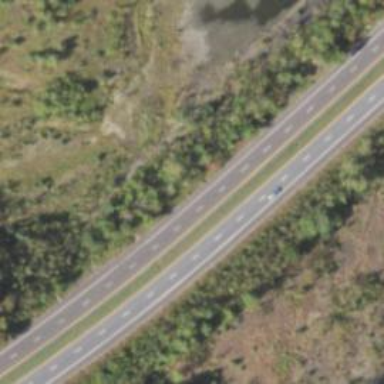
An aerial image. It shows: This image shows trunk highway that functions as expressway.